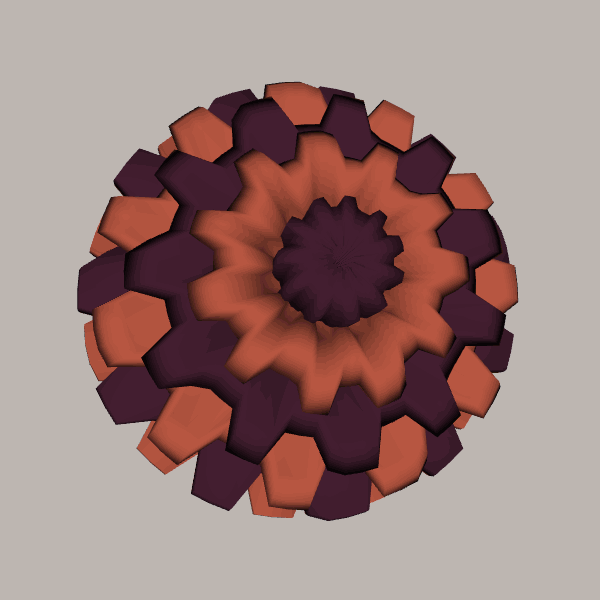
Background: light